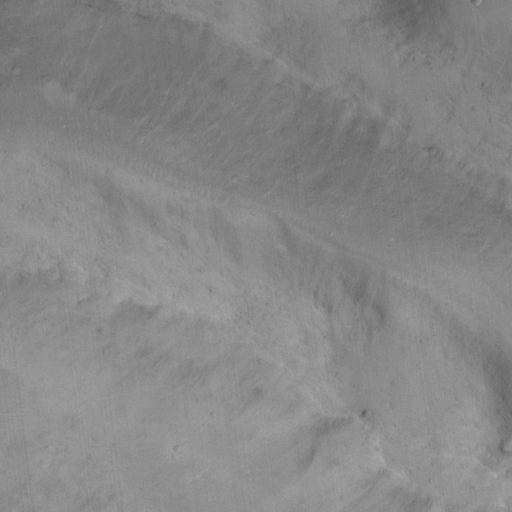
Classes present: Background